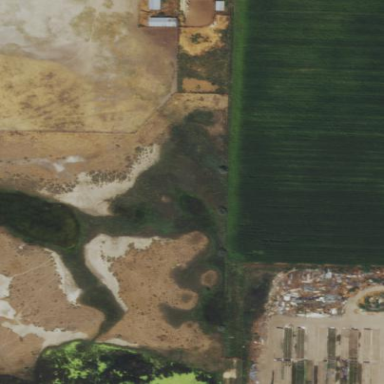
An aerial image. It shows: Marsh wetland.